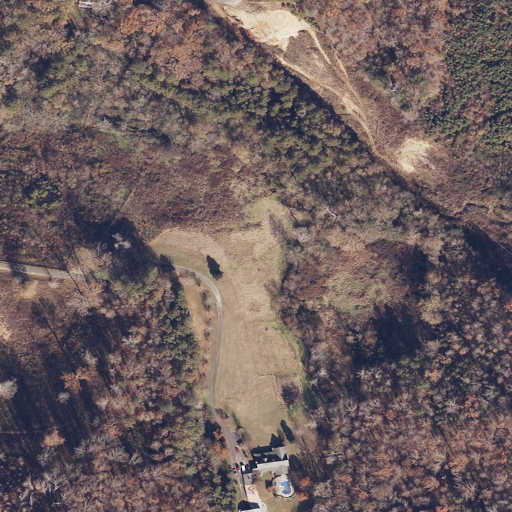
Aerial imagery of valley in Alabama named Rocky Branch Hollow containing pasture, deciduous forest, mixed forest, shrub, evergreen forest, grassland, open development, woody wetlands, medium intensity development, and low intensity development